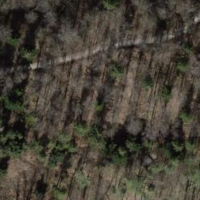
EUNIS habitat code: 41
Species observed at this site:
Lathyrus vernus